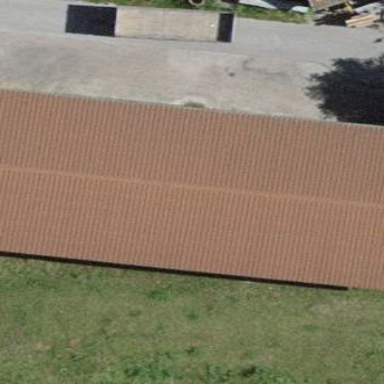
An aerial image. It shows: Barn.